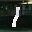
Label: 1